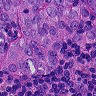
Metastatic tissue present: yes